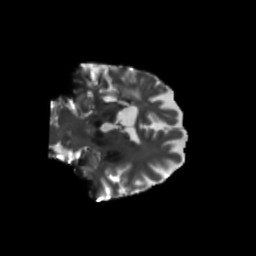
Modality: T2w
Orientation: coronal
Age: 53
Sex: female
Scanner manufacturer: siemens
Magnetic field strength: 3 T
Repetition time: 5.47 s
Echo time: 0.0854 s